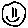
Label: smiley face